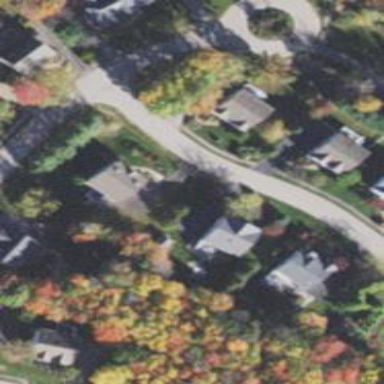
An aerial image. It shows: Residential road with sidewalk on the left.